Field crop: tomato
Growth stage: 1
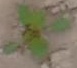
Species: solanum